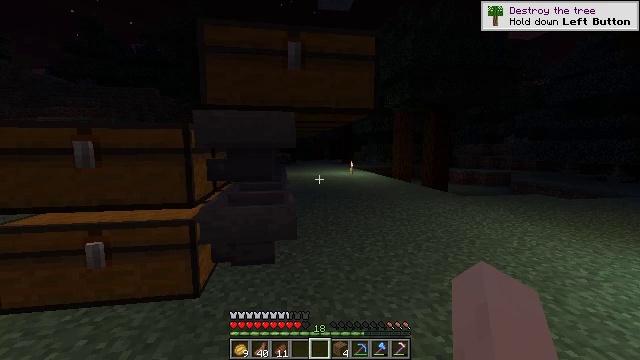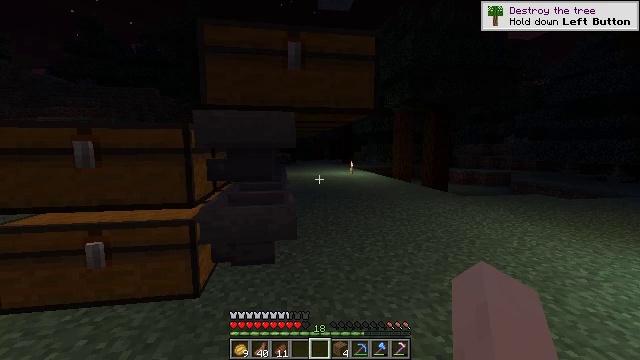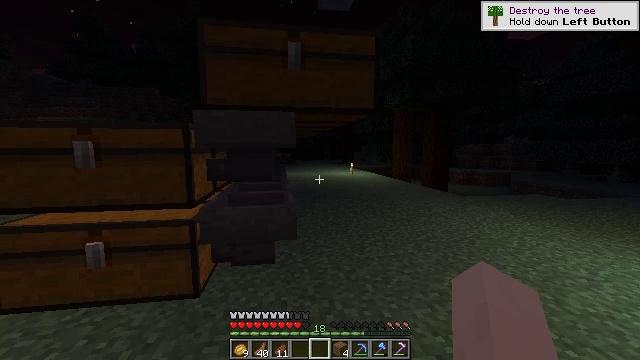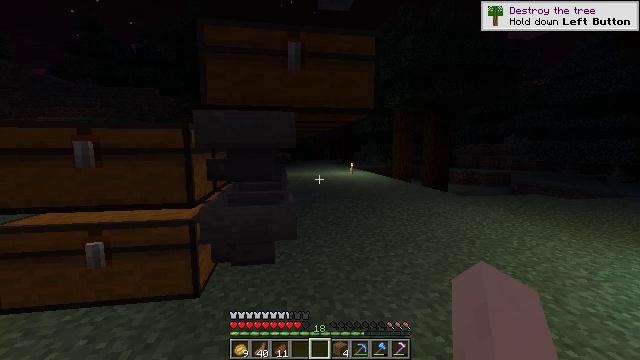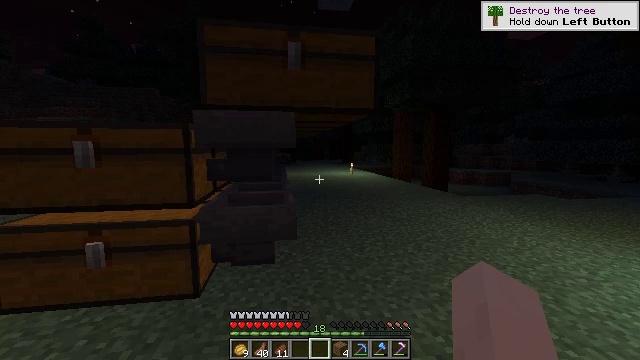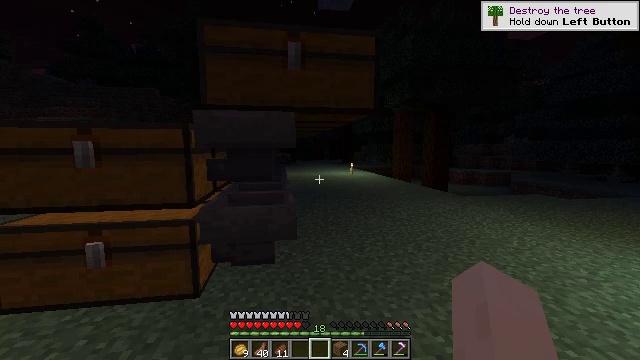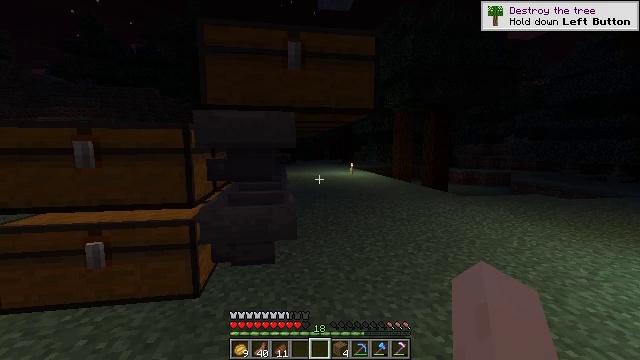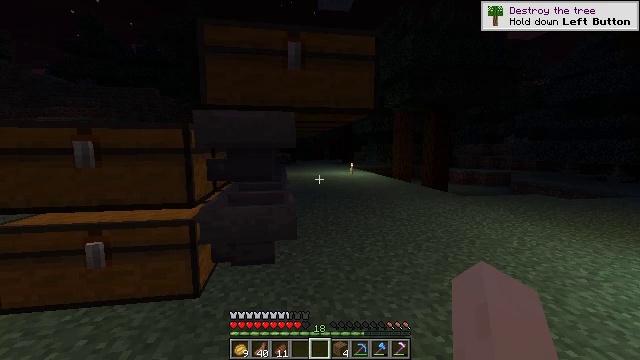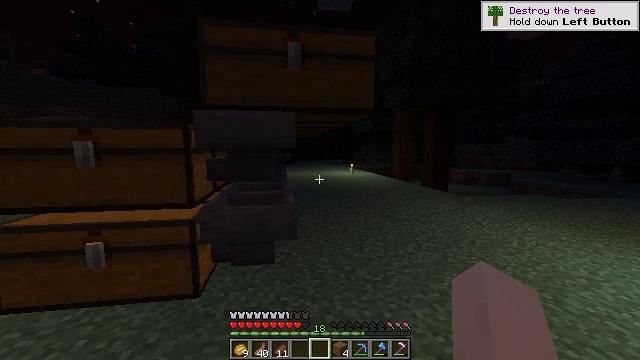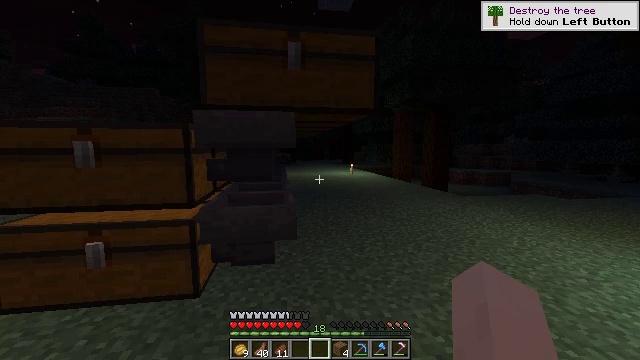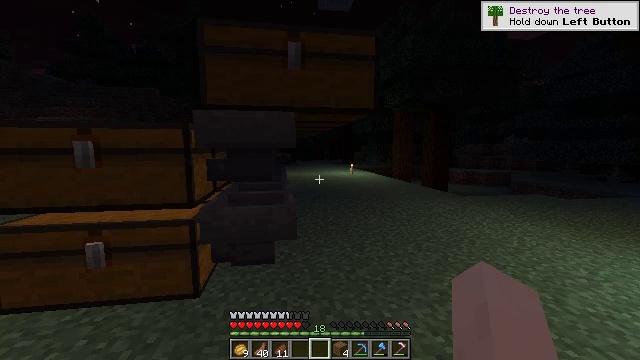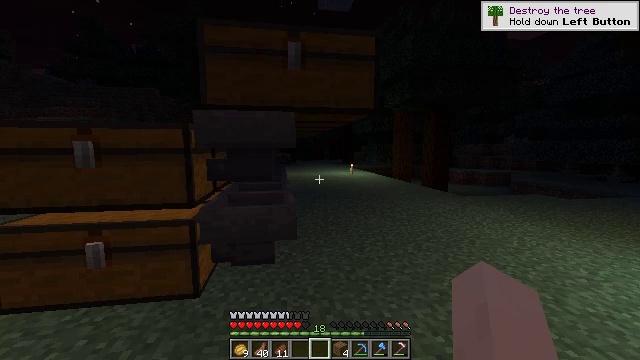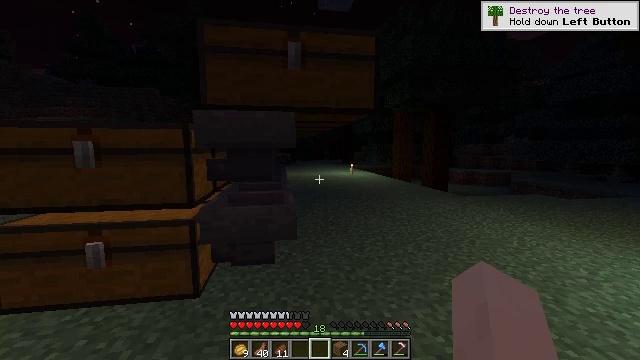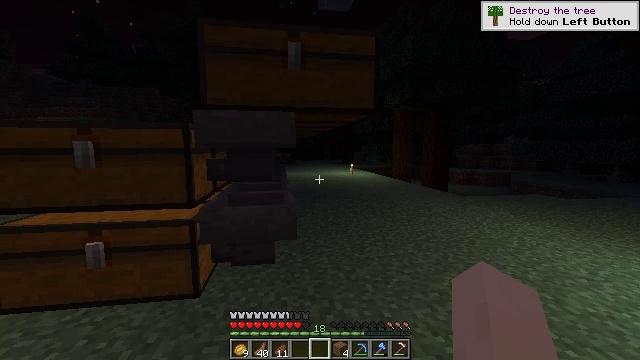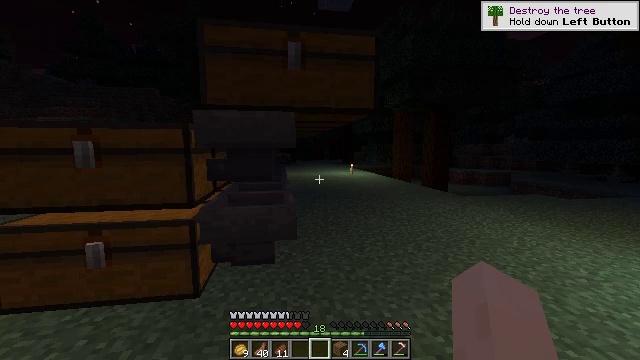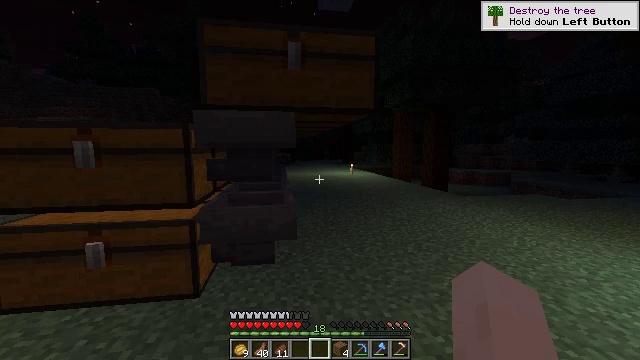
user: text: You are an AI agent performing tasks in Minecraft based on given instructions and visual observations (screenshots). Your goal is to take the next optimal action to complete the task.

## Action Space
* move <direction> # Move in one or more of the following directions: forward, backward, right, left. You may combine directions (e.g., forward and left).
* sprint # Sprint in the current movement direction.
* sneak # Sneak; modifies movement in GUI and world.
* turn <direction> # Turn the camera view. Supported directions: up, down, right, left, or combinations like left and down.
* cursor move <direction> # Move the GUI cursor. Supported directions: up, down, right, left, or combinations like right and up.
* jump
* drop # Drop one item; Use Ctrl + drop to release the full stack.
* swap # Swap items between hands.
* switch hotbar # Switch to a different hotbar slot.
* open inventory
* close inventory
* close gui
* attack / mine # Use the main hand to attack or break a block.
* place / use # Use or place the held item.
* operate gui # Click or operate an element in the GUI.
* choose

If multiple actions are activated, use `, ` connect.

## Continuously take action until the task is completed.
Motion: motion action
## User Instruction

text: mine block trapped chest
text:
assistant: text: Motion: no_op
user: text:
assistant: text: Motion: no_op
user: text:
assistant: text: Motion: no_op
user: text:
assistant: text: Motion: no_op
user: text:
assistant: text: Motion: no_op
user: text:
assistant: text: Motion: no_op
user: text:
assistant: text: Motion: no_op
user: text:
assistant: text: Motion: no_op
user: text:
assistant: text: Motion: no_op
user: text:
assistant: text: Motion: no_op
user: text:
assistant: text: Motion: no_op
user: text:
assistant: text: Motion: no_op
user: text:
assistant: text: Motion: no_op
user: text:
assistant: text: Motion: no_op
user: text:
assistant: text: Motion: no_op
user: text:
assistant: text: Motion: no_op
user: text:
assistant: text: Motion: no_op
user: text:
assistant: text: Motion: no_op
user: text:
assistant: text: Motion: no_op
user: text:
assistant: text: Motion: no_op
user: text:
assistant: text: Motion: no_op
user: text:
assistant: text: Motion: no_op
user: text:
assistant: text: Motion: no_op
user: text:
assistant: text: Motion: no_op
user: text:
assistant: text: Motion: no_op
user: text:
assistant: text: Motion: no_op
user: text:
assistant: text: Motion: no_op
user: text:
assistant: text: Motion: no_op
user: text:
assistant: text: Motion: no_op
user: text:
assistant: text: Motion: no_op